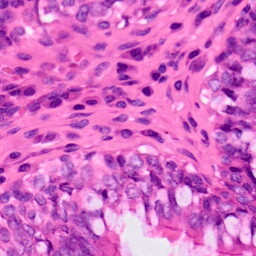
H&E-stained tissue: Lung